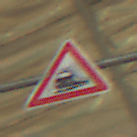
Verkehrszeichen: Bahnuebergang
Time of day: MorningAfternoon
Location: Roofed (Special)
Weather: NotSpecified
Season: NotSpecified
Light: Artificial